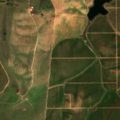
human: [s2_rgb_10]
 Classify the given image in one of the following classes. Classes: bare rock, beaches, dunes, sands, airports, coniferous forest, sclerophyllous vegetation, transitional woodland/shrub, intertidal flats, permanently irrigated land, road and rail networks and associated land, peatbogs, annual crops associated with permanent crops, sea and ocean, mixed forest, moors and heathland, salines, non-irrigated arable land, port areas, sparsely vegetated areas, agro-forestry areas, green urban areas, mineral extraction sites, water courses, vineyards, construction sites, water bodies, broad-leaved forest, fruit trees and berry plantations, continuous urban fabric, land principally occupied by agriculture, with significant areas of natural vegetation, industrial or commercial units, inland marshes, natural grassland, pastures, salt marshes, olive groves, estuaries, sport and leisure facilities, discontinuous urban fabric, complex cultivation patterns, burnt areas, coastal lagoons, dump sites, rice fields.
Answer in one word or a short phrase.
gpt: non-irrigated arable land, olive groves